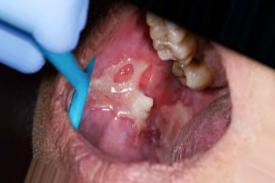
Condition: Mouth Ulcer